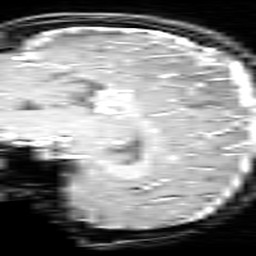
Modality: inplaneT1
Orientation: sagittal
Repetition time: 0.2 s
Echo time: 0.0036 s